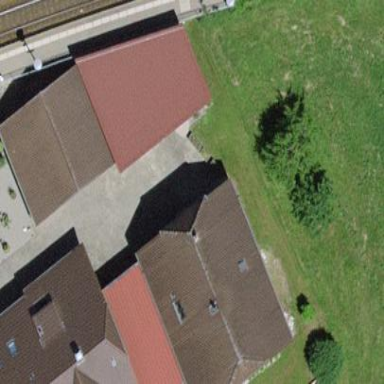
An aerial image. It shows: Residential building.